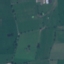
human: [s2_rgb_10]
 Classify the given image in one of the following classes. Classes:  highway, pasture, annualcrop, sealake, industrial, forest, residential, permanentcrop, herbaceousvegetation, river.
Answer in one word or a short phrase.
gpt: Pasture